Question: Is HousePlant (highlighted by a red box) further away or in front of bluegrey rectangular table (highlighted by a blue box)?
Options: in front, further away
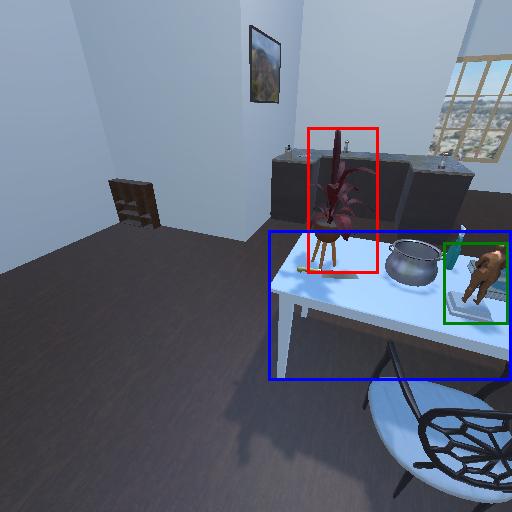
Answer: in front